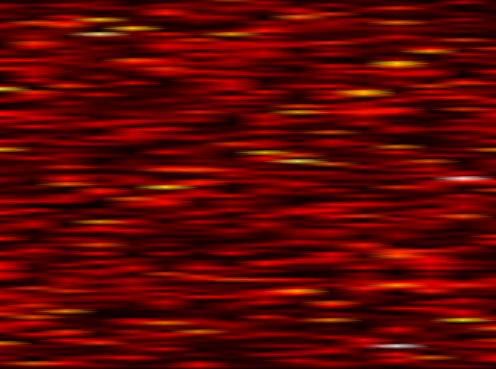
Label: OFDM